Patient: sex M, age 60
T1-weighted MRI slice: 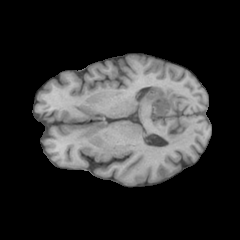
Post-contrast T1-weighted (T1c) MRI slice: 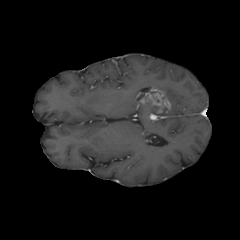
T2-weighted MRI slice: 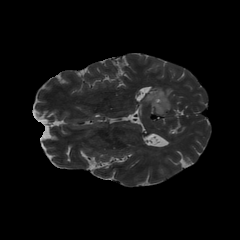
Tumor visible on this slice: yes
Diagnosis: Glioblastoma, IDH-wildtype
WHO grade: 4